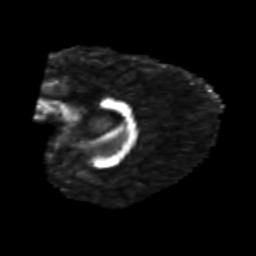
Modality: FA
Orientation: sagittal
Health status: healthy
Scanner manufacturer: philips
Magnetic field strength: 3 T
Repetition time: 6.964 s
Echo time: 0.092 s